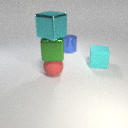
large cyan rubber cube behind large red rubber sphere